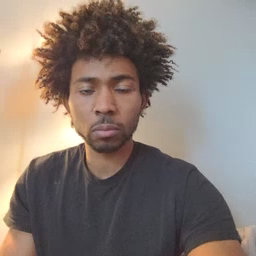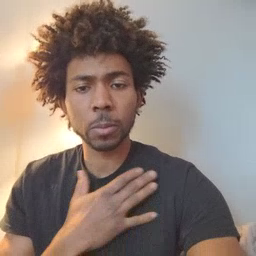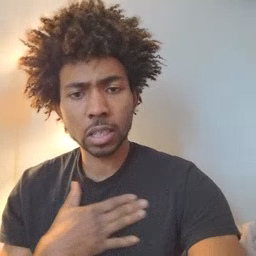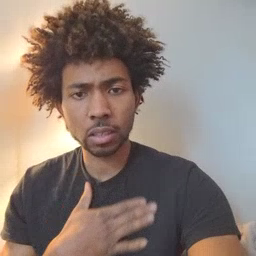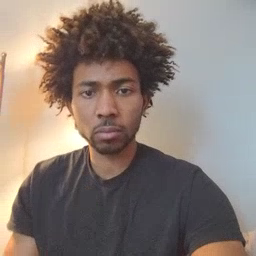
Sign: please